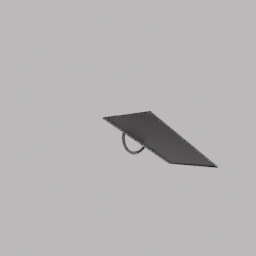
Label: electronics